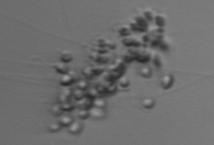
Label: Chaetoceros_didymus_TAG_external_flagellate